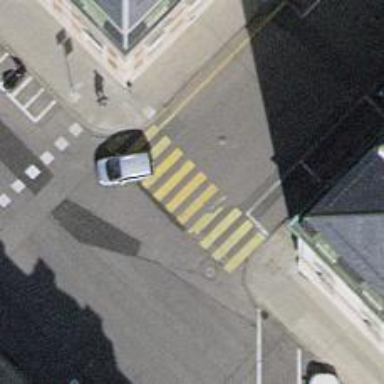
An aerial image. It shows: Uncontrolled zebra crossing with zebra markings.